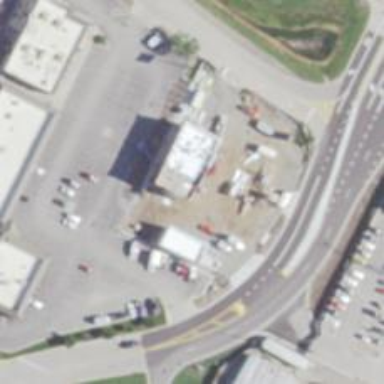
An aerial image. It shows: Convenience shop.